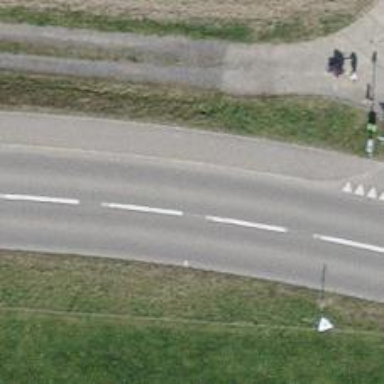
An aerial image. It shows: Asphalt road classified as tertiary.